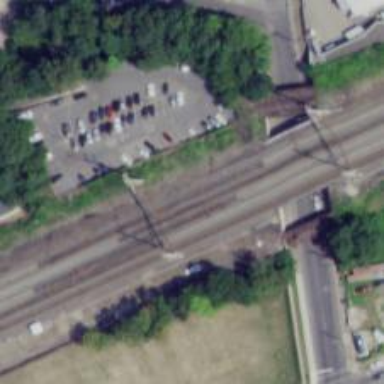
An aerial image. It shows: Rail on embankment with electrified contact lines.